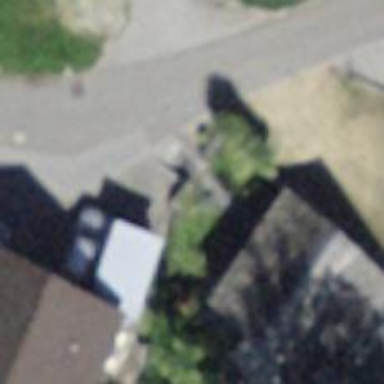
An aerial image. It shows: Residential building.